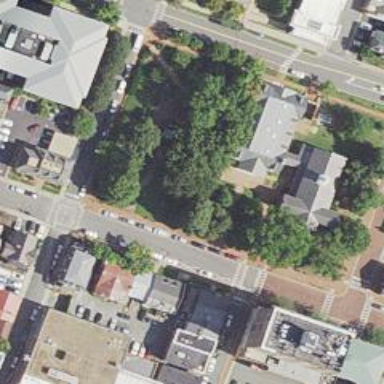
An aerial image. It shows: Park located in historic district.